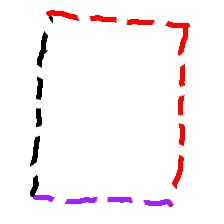
Shape: rectangle